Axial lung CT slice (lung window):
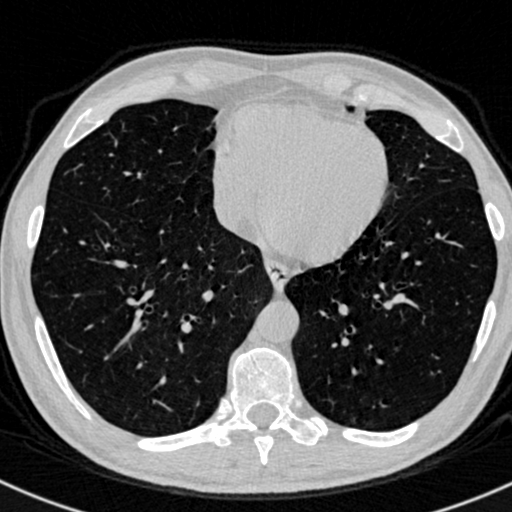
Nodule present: no